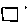
Label: square